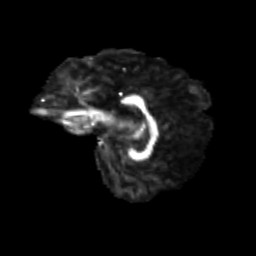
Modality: FA
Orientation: sagittal
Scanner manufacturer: siemens
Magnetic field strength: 3 T
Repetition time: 9.2 s
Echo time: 0.084 s